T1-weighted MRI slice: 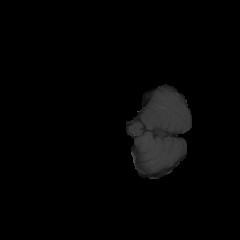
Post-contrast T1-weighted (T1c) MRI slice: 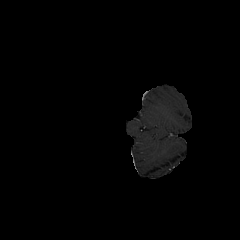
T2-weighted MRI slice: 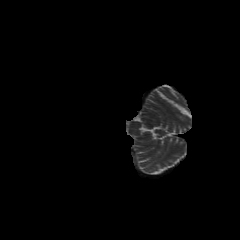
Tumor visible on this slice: no